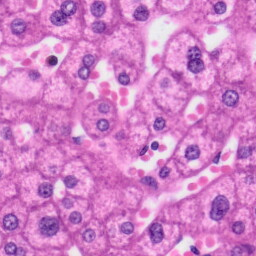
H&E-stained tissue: Liver